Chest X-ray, PA view. Patient: 55 years old, sex M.
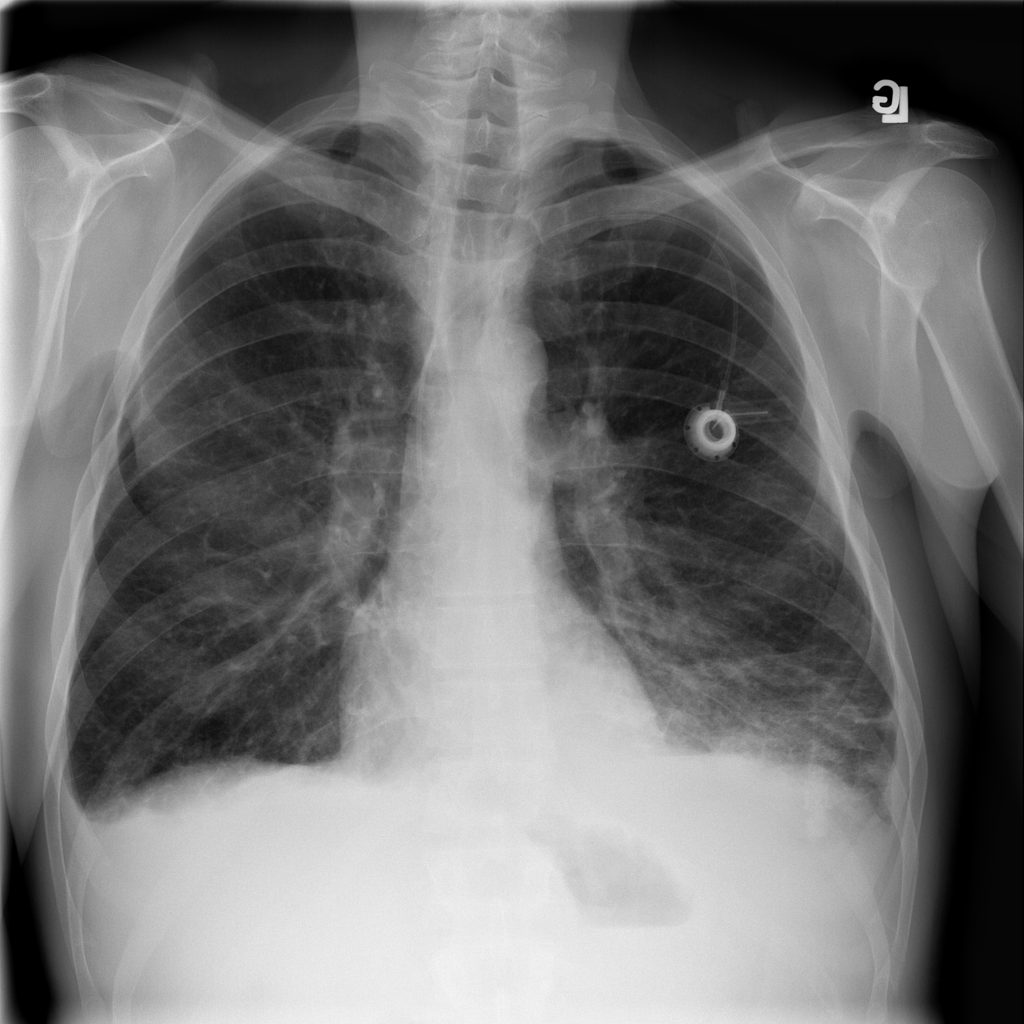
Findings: Effusion, Infiltration